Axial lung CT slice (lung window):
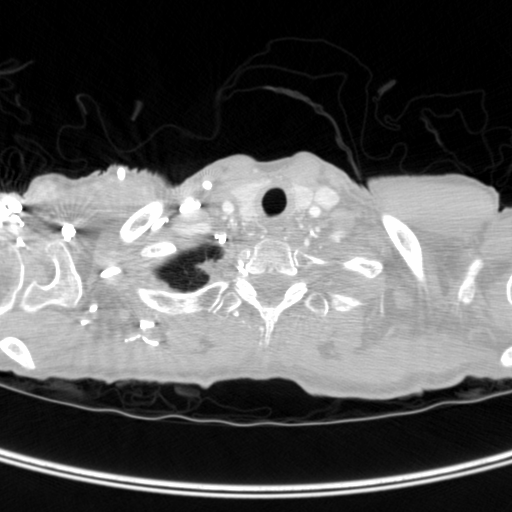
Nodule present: no